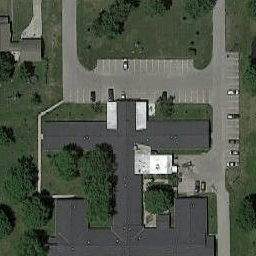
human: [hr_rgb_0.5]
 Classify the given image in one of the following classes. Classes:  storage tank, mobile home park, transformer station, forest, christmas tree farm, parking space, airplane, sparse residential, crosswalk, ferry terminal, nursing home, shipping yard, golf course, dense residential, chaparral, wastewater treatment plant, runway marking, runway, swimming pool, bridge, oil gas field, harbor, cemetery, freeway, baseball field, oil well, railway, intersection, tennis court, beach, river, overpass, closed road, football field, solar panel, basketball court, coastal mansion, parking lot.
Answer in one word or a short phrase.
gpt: nursing home